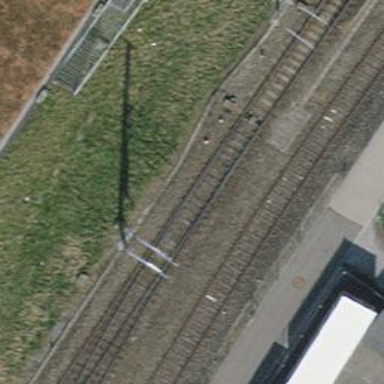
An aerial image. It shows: Railway switch.